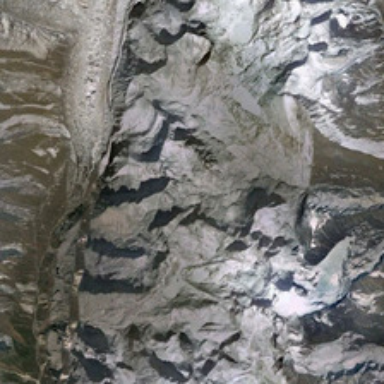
The yellow mountain is a piece of water wet .